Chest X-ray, PA view. Patient: 46 years old, sex F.
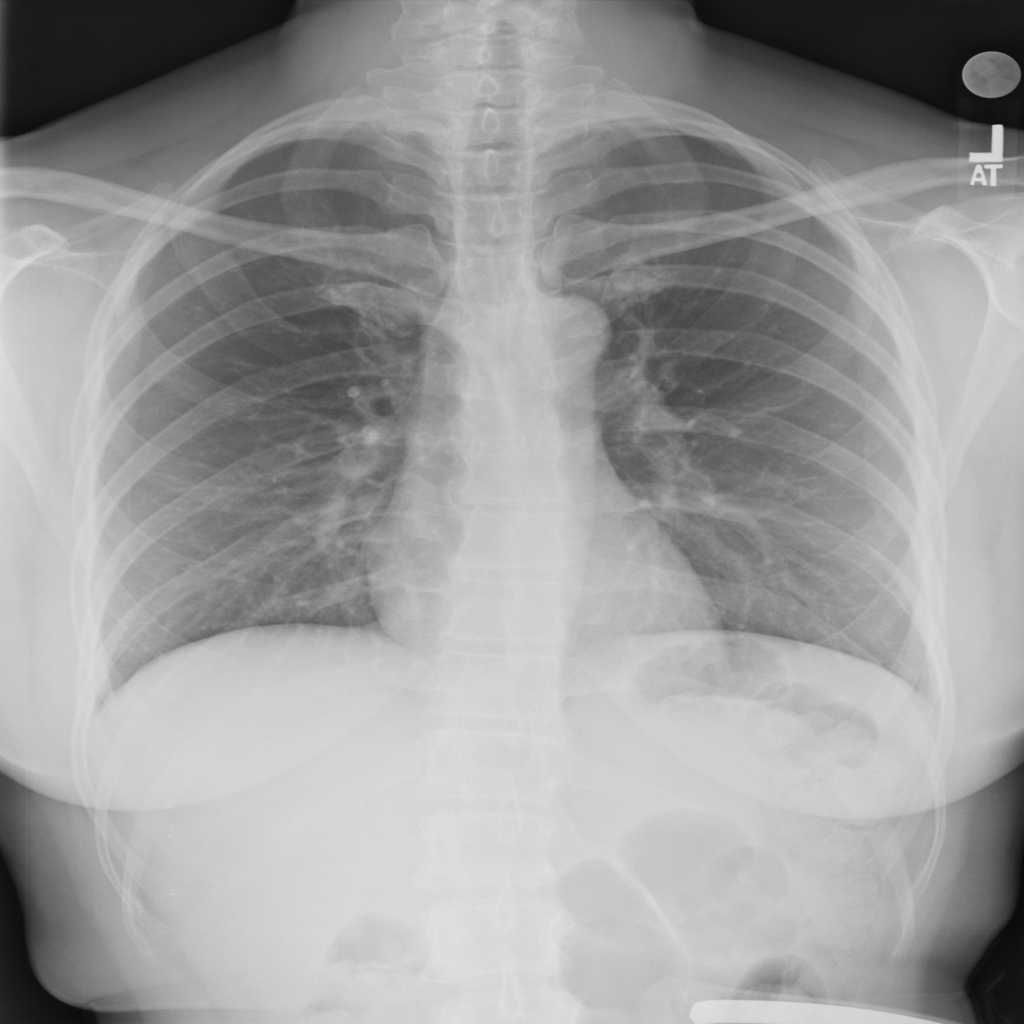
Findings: No Finding